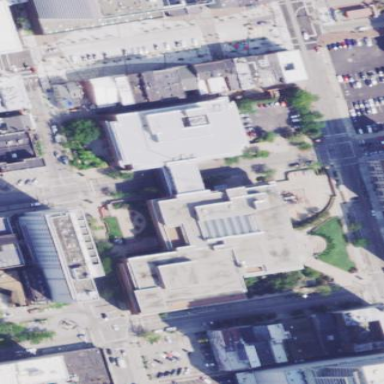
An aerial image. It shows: Public building.